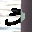
Label: 3